Question: I have a pivot table created from pandas (DataFrame object).
Currently, I have multiple indexes and I want to be able to filter through some of them. To clarify this is how the pivot tables looks like.

There are 1000s of those. What I want to be able to do is get all the instances where opt_step is 1, cf is 'pv_area_cost1a' and when the optimization is MANHATTAN. The end goal is to be able to graph iterations vs cost for some instances.
The pivot table is called pt. I've tried 'pt.index.get_level_values['pv_area_cost1a']' and I have read the entire page in advanced indexing to no avail.
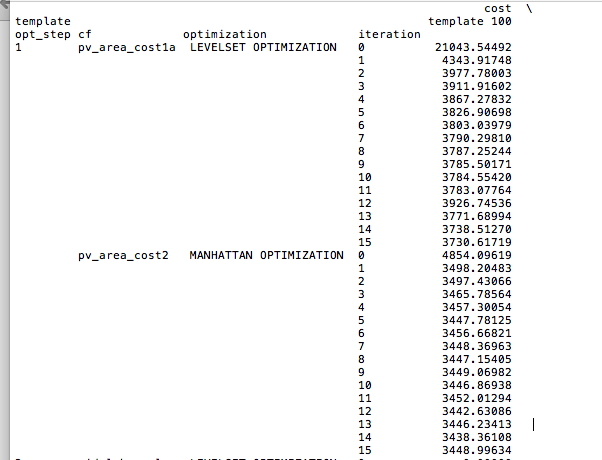
Answer: First, create a multi-indexed dataframe:
'''
df = pd.DataFrame({'i1': [1, 1, 1, 1], 'i2': [2, 2, 3, 3], 'i3': [4, 5, 4, 5], 'v1': [10] * 4, 'v2': [20] * 4}).set_index(['i1', 'i2', 'i3'])
>>> df
v1 v2
i1 i2 i3
1 2 4 10 20
5 10 20
3 4 10 20
5 10 20
'''
For me, the easiest way to slice this type of dataframe is to use a combination of '.loc' and 'IndexSlice'. So, to slice the above df where 'i2=3' and 'i3=5':
'''
>>> df.loc[pd.IndexSlice[:, 3, 5], :]
v1 v2
i1 i2 i3
1 3 5 10 20
'''
The ':' inside 'IndexSlice' signifies to select all rows of 'i1'. The very last ':' inside the 'loc' function signifies to select all columns in the dataframe ('v1' and 'v2').